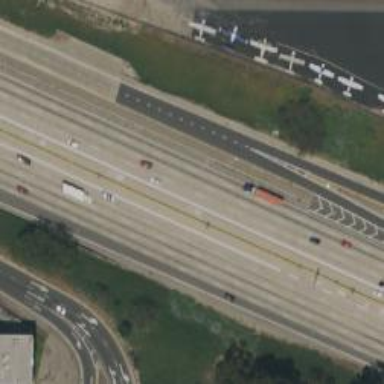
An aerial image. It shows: Motorway link.